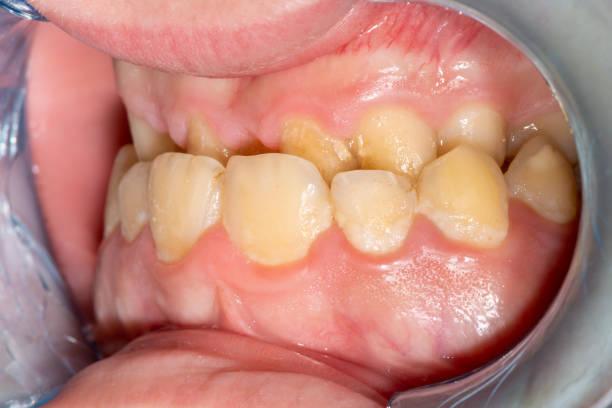
Condition: Gingivitis